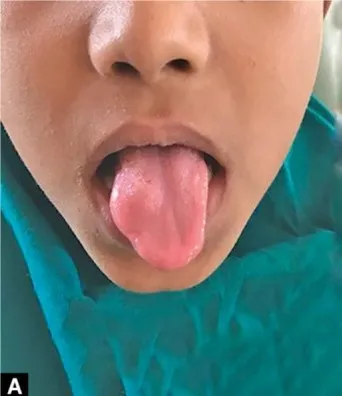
Intraoral photograph showing round swelling in right side of dorsum surface of tongue.
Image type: medical_photograph (oral_photograph)